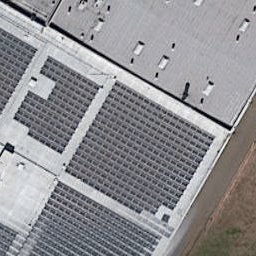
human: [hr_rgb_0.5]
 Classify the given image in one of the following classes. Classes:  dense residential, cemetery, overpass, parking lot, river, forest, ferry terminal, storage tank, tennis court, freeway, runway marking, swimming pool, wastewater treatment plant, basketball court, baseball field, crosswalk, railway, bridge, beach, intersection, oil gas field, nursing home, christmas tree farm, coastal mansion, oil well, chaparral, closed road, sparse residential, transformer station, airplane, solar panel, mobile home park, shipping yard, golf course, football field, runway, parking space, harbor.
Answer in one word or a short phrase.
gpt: solar panel